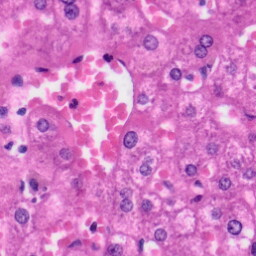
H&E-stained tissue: Liver